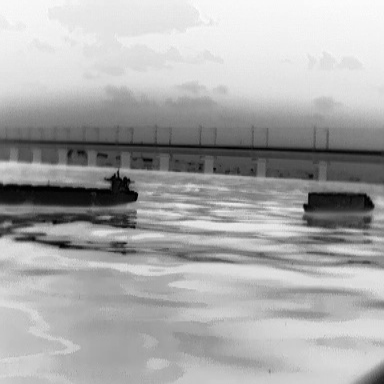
There are three objects shown in the infrared image, including a fishing_boat, a warship, and a liner.